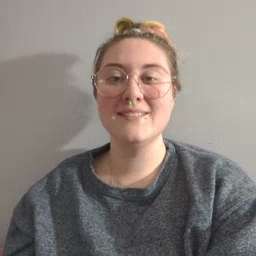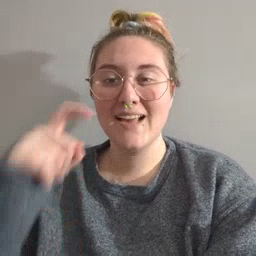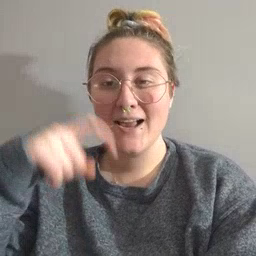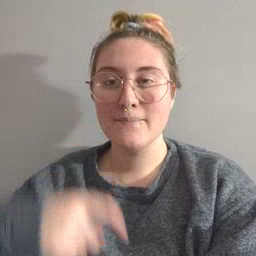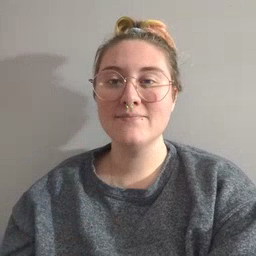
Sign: time